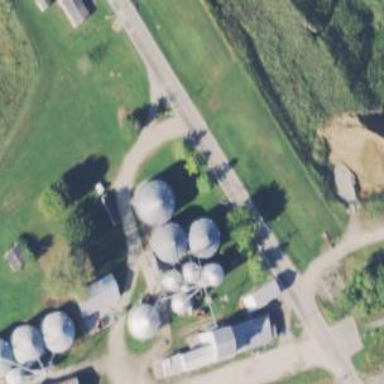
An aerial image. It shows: Silo.